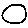
Label: circle